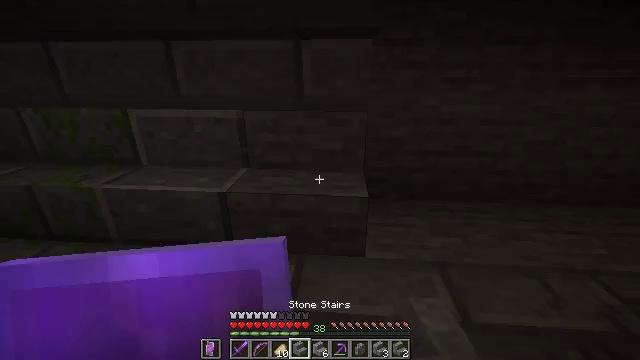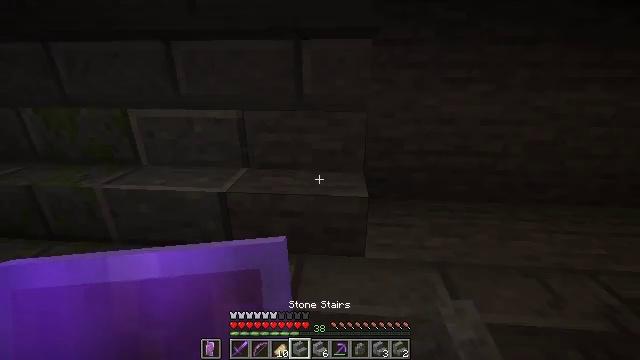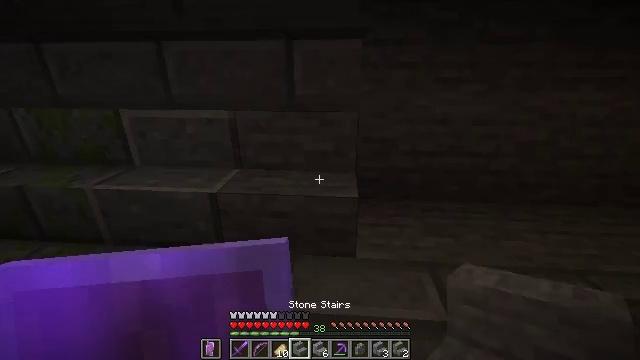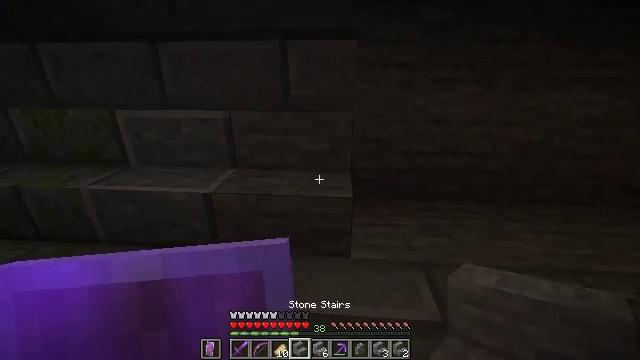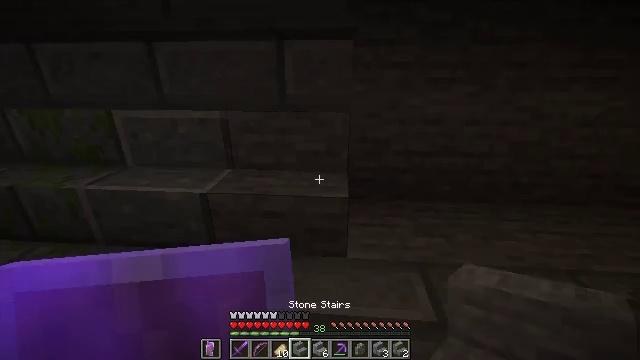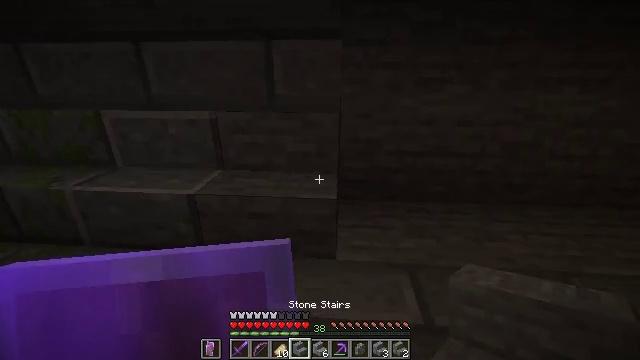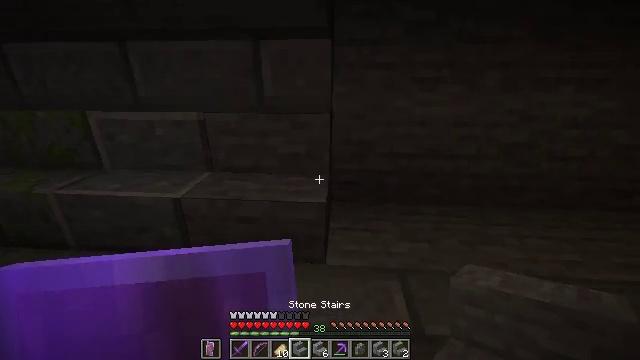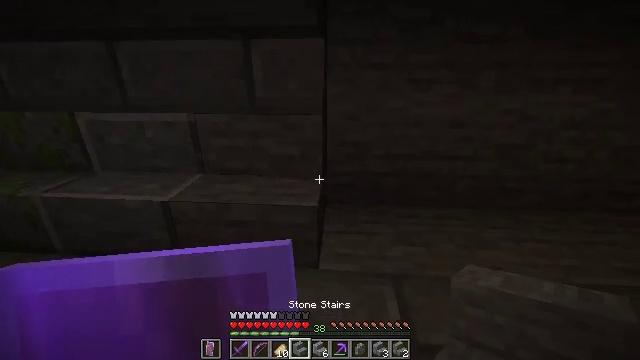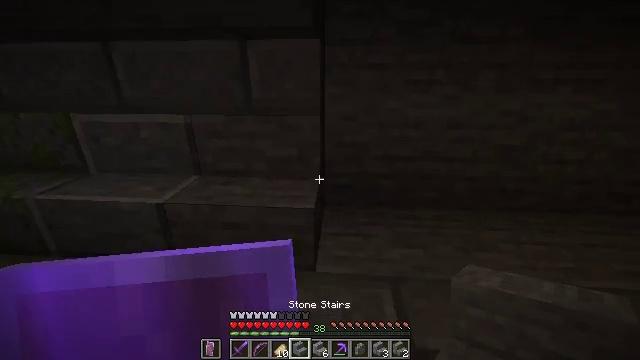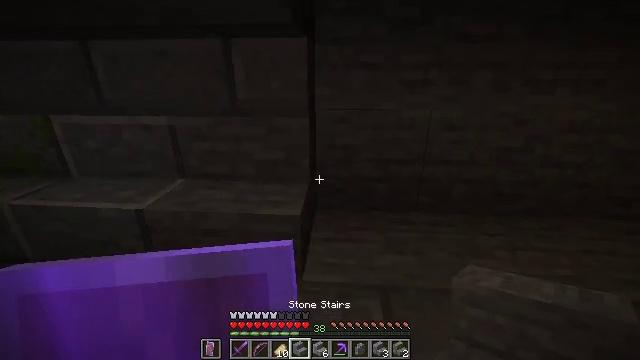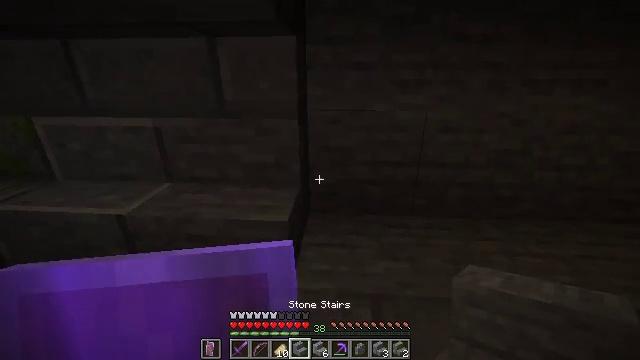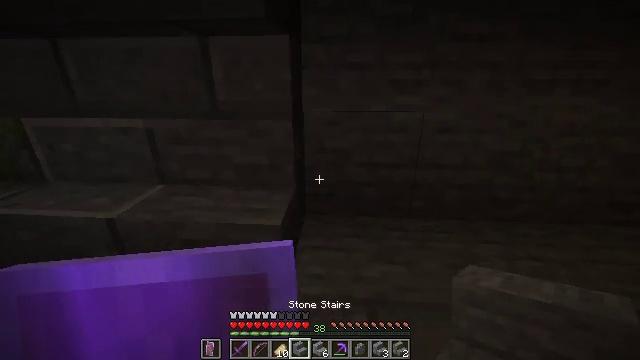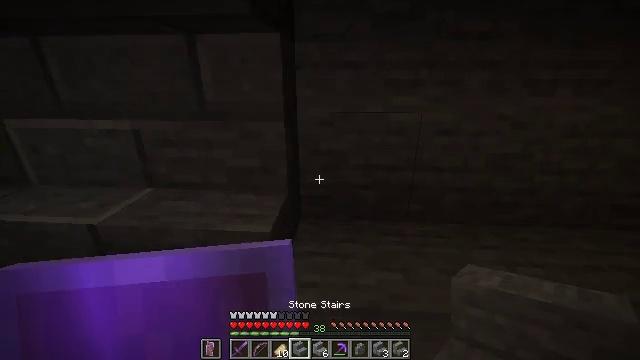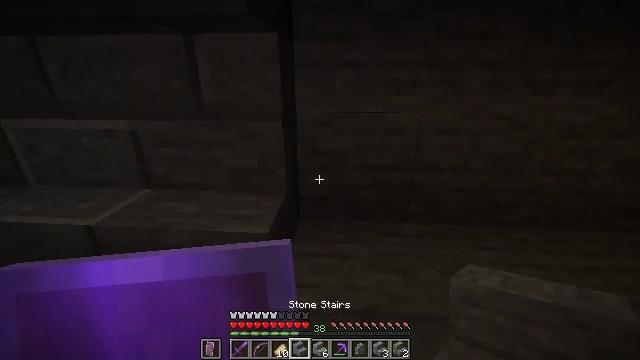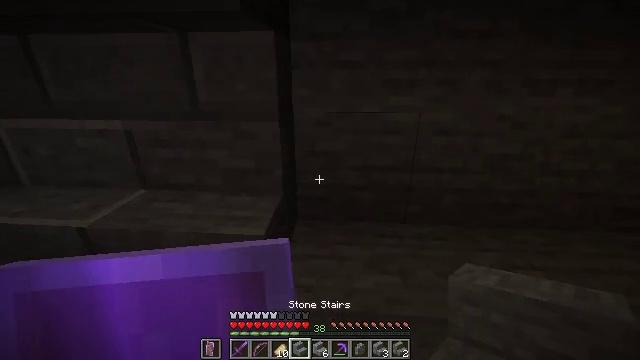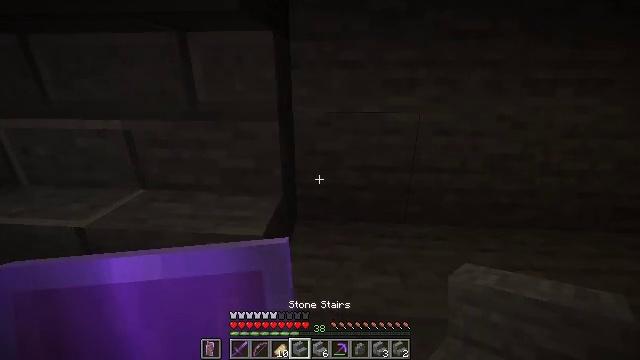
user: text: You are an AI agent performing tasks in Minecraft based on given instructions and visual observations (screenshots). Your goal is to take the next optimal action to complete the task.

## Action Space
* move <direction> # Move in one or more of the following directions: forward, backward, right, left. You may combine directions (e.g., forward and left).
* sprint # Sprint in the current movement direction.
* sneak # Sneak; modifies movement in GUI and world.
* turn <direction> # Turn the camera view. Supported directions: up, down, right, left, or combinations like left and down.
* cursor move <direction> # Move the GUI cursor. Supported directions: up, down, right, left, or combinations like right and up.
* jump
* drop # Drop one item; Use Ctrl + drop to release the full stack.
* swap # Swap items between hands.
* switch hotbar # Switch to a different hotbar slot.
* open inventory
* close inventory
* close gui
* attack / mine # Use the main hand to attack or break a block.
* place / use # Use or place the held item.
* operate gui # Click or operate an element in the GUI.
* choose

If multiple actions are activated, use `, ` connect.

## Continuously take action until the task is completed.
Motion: motion action
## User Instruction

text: Mine the stone stairs.
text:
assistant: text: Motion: move right, sneak
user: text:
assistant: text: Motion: move right, sneak
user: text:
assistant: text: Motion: move right, sneak
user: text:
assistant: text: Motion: move right, sneak
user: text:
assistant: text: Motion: move forward and move right, sneak
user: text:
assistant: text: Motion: move forward and move right, sneak
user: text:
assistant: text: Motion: move forward and move right, sneak
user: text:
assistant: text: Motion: move forward and move right, sneak
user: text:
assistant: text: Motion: move forward and move right, sneak
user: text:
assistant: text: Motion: move forward and move right, sneak
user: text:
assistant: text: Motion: move forward, sneak
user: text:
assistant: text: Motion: sneak
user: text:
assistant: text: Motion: sneak
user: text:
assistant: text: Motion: sneak
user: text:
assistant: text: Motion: sneak
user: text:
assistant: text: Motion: sneak
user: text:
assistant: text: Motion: sneak, turn left and up
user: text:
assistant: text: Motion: sneak, turn left and up
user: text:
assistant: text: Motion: sneak, turn left and up
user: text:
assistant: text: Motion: sneak, turn left and up
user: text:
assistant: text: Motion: sneak, turn left
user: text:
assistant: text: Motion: move left, sneak
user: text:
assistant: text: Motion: move left, sneak
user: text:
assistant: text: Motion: move left, sneak
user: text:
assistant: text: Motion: move left, sneak, turn right and down
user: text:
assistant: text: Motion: move left, sneak, turn right and down
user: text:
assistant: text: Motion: move left, sneak, turn right and down
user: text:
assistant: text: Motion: sneak, turn right and down
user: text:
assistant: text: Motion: sneak, turn right and down
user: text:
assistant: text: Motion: move forward, sneak